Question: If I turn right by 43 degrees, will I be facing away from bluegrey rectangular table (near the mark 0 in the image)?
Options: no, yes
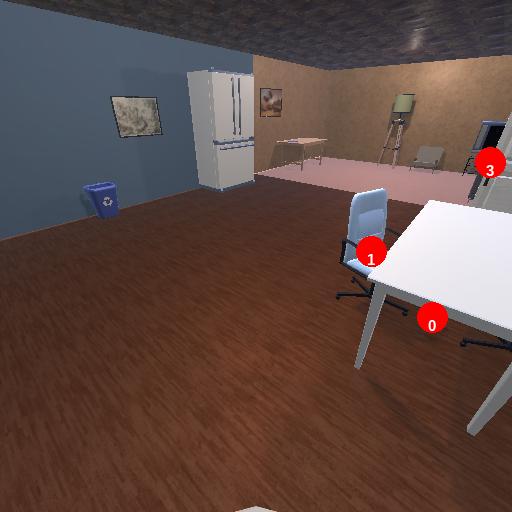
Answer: no